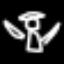
Label: angel